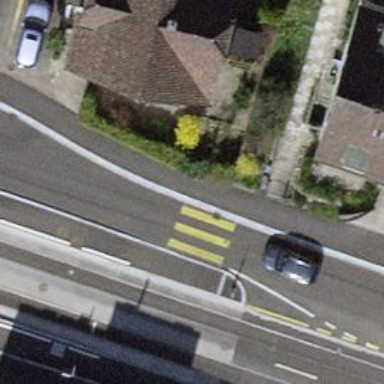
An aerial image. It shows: Asphalt footway with marked crossing.